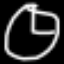
Label: clock